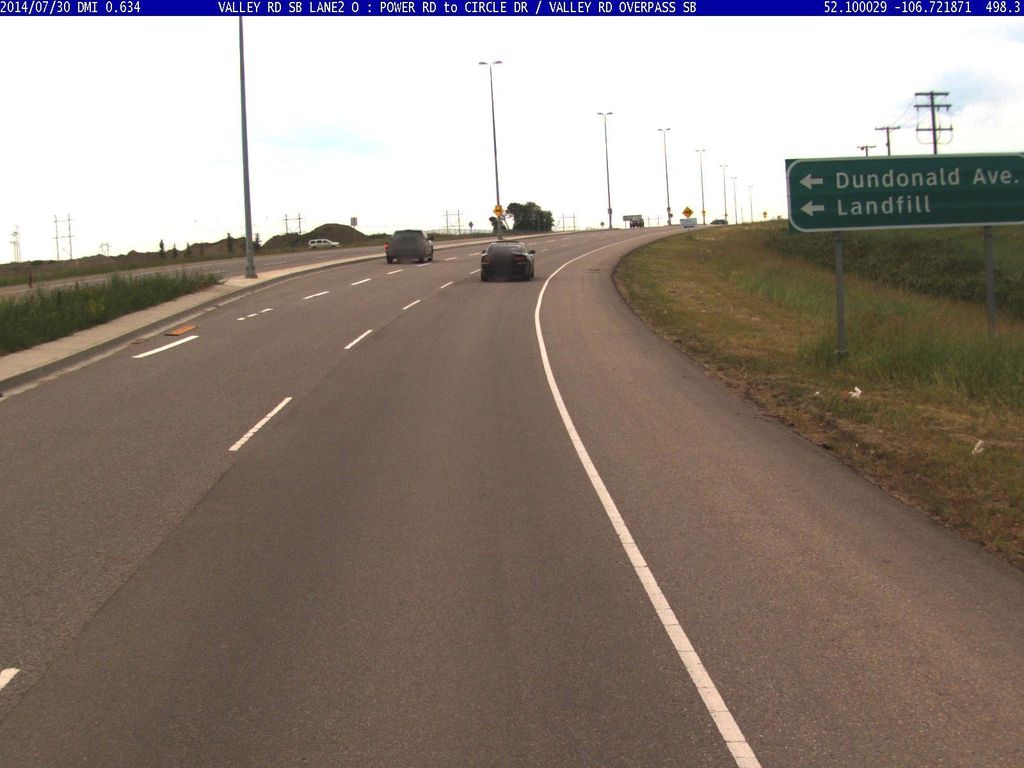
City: saskatoon